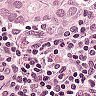
Metastatic tissue present: yes